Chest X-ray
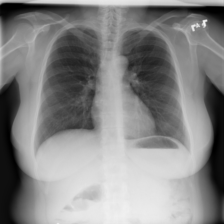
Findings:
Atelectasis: negative
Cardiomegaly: negative
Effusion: negative
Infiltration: negative
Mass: negative
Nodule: negative
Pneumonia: negative
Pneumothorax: negative
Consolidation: negative
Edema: negative
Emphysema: negative
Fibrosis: negative
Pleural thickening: negative
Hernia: negative